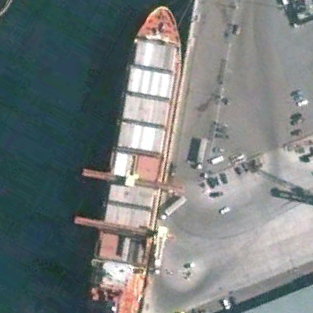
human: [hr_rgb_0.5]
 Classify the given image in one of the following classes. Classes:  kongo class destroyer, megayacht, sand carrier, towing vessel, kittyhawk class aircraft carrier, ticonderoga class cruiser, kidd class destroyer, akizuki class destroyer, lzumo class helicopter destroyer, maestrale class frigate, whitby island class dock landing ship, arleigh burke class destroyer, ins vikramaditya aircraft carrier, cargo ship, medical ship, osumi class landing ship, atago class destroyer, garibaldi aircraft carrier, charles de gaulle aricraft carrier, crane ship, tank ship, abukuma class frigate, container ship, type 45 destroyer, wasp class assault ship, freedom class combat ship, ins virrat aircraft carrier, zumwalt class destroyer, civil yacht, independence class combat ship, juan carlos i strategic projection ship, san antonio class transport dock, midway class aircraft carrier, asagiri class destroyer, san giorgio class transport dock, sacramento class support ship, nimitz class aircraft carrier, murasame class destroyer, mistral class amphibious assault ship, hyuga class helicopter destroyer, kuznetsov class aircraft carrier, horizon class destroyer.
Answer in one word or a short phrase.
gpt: Container ship